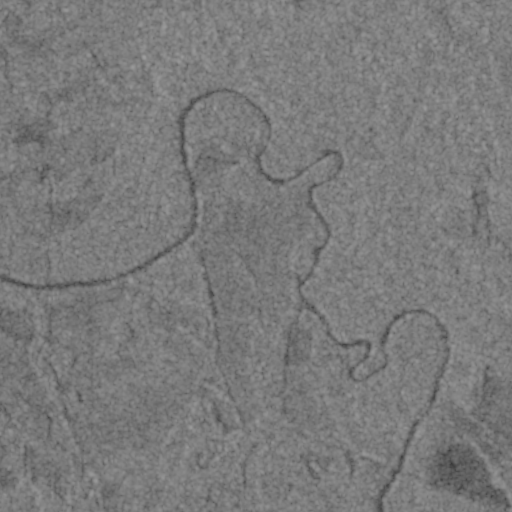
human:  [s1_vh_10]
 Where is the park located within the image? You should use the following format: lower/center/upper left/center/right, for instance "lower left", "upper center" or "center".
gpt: The park is located in the lower right of the image.
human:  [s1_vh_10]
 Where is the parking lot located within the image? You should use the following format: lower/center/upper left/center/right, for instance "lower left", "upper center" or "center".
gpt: There is no parking lot in the image.

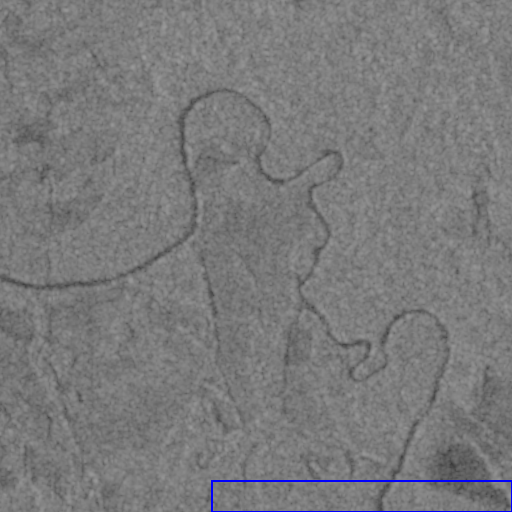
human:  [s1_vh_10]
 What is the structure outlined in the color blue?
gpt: The structure outlined in blue is a park.
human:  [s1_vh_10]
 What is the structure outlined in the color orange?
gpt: There is no orange outline.